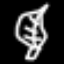
Label: leaf